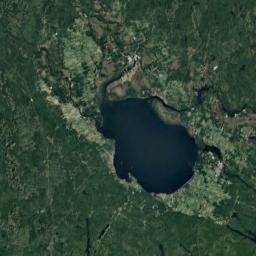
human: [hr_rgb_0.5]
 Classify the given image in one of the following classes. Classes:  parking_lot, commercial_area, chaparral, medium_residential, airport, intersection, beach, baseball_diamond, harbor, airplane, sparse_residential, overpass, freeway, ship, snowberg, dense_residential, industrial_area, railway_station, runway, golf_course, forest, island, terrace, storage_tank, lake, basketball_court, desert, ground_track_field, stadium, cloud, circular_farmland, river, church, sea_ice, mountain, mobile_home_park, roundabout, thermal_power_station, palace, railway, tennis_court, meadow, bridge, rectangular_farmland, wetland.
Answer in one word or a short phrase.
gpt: lake